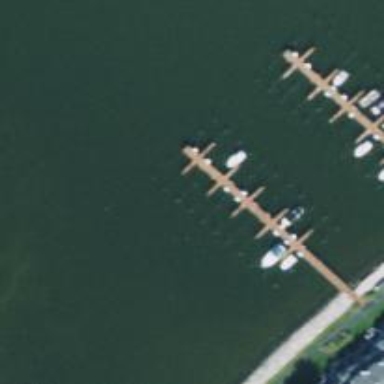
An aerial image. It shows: Man-made pier.